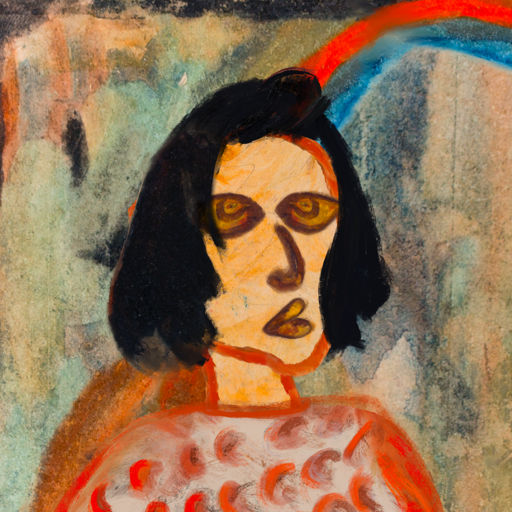
Background: Childish, Head And Neck Side: Experience, Face Side: Comrade, Bust: Rupkatha, Hair Side: Mosgoul, Head Accessory: Blank, Second Necklace: Blank, Necklace: Blank, Baby: Blank